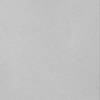
Label: dusty